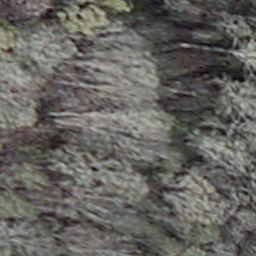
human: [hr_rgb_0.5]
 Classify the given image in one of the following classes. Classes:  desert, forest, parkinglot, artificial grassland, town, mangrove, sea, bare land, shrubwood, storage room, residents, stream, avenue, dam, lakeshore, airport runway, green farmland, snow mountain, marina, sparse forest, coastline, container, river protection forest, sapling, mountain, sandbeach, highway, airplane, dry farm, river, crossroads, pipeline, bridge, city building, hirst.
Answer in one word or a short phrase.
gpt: shrubwood